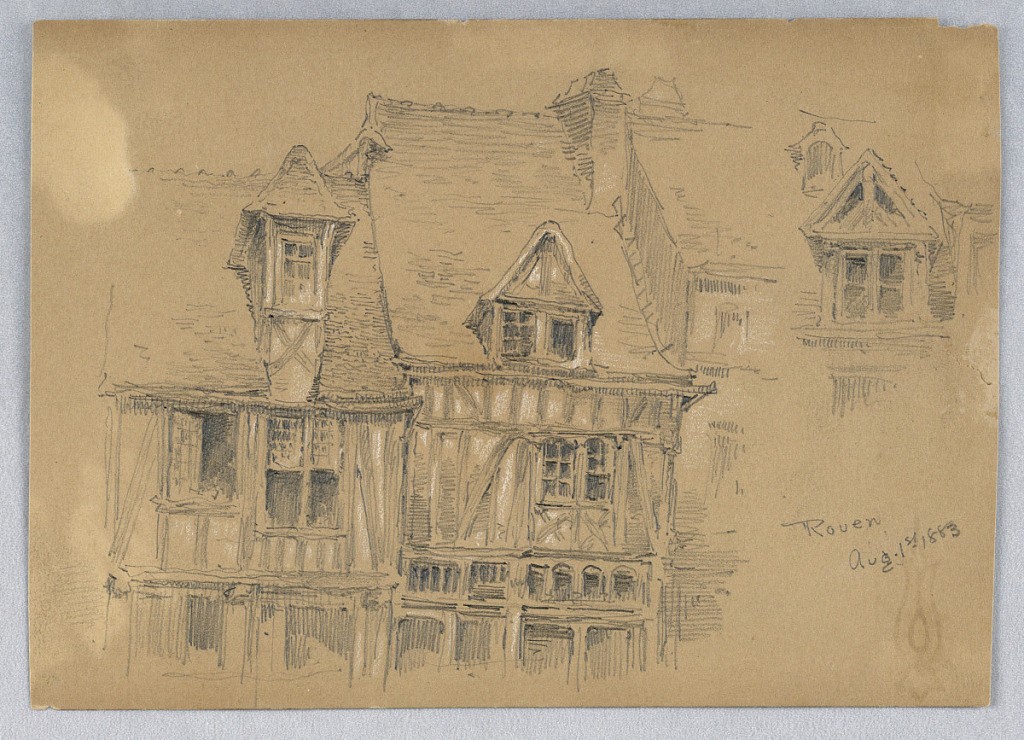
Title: Houses in Rouen
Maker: Arnold William Brunner, American, 1857–1925
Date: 1883
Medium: Graphite on paper
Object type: Drawing
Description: Half-timbered houses, drawn from a window opposite.